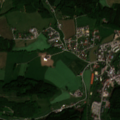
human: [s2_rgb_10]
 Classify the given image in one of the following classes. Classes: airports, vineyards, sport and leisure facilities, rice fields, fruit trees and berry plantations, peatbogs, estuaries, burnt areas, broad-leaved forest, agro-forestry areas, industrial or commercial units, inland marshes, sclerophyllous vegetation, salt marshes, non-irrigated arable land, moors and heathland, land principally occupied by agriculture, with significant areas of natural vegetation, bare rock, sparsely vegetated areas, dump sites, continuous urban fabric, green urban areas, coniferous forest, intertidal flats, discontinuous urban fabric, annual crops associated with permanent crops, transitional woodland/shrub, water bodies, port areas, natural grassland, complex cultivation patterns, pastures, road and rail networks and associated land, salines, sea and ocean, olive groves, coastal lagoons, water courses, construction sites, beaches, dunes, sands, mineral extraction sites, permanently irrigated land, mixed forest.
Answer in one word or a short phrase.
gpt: discontinuous urban fabric, pastures, complex cultivation patterns, land principally occupied by agriculture, with significant areas of natural vegetation, mixed forest